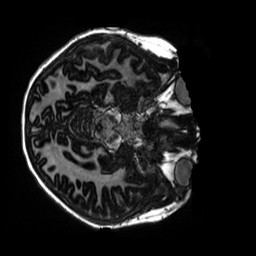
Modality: MP2RAGE
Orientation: axial
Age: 9
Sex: female
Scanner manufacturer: siemens
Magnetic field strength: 3 T
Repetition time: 4 s
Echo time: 0.00303 s